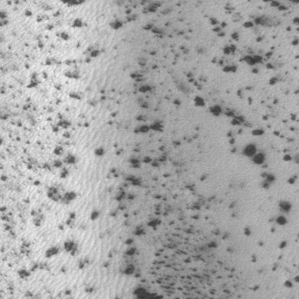
Label: frost